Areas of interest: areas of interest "Hubei-Henan Border Area Revolutionary Martyrs' Cemetery"
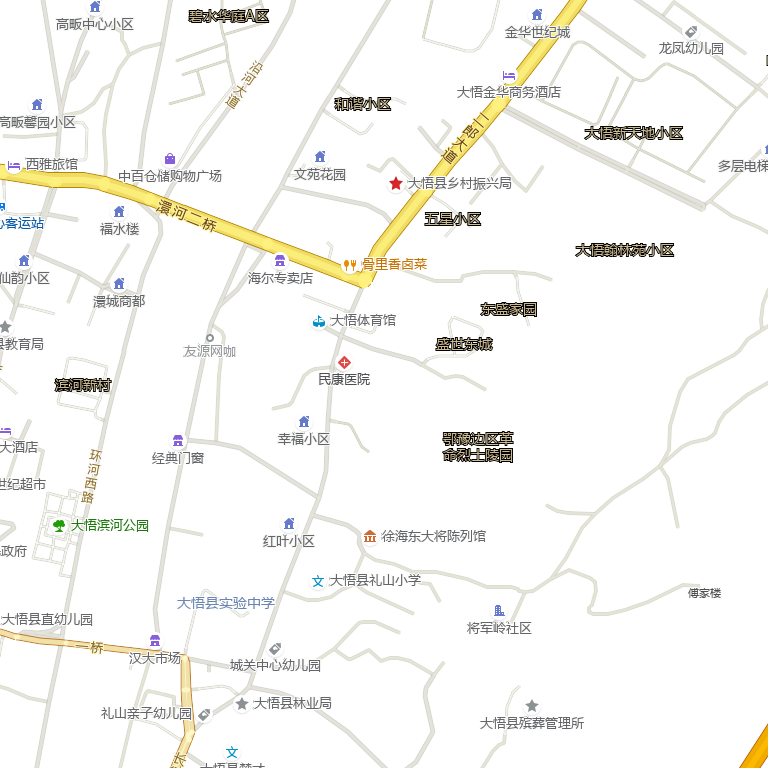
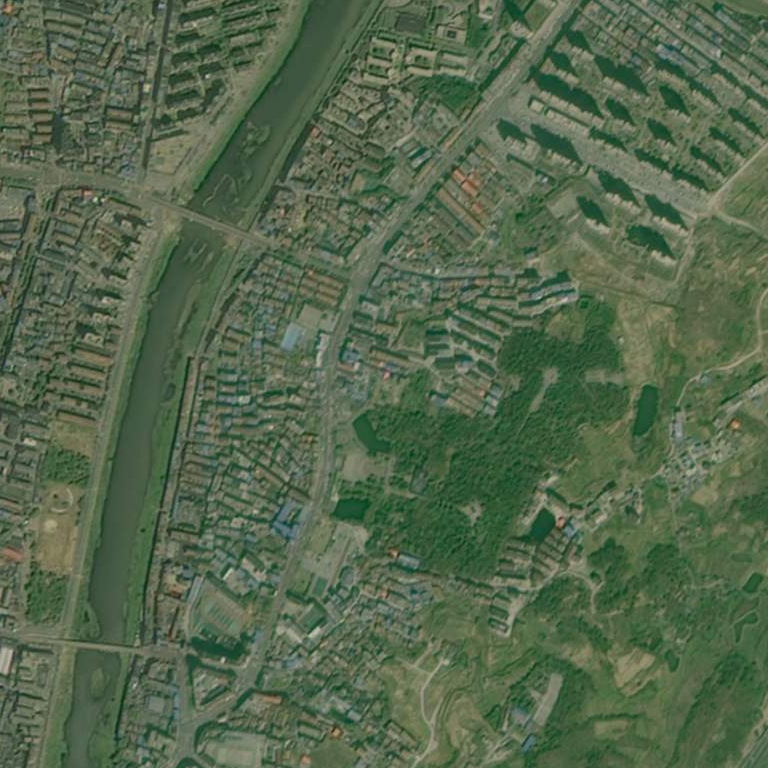